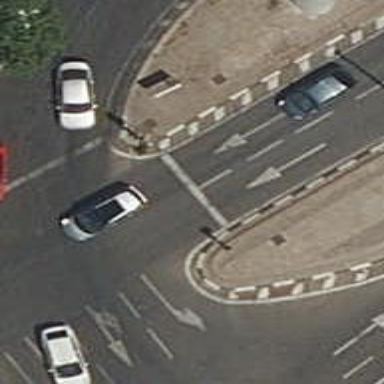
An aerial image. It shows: Road with traffic signals.